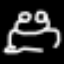
Label: frog